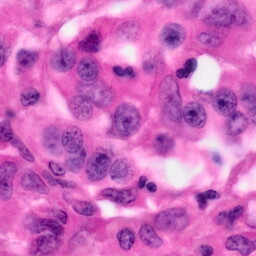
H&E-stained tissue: Pancreatic